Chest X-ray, AP view. Patient: 48 years old, sex F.
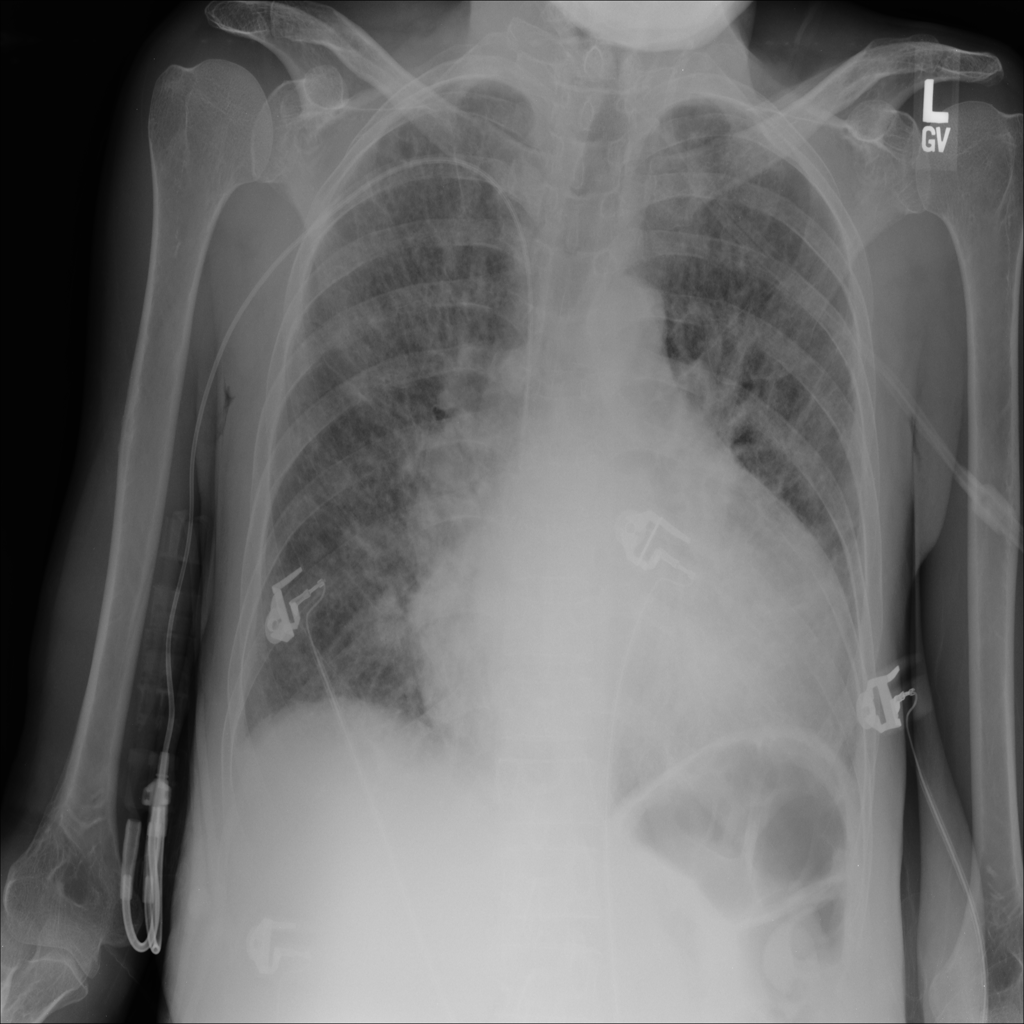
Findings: Cardiomegaly